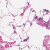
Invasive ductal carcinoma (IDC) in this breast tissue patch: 0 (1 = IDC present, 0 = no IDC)